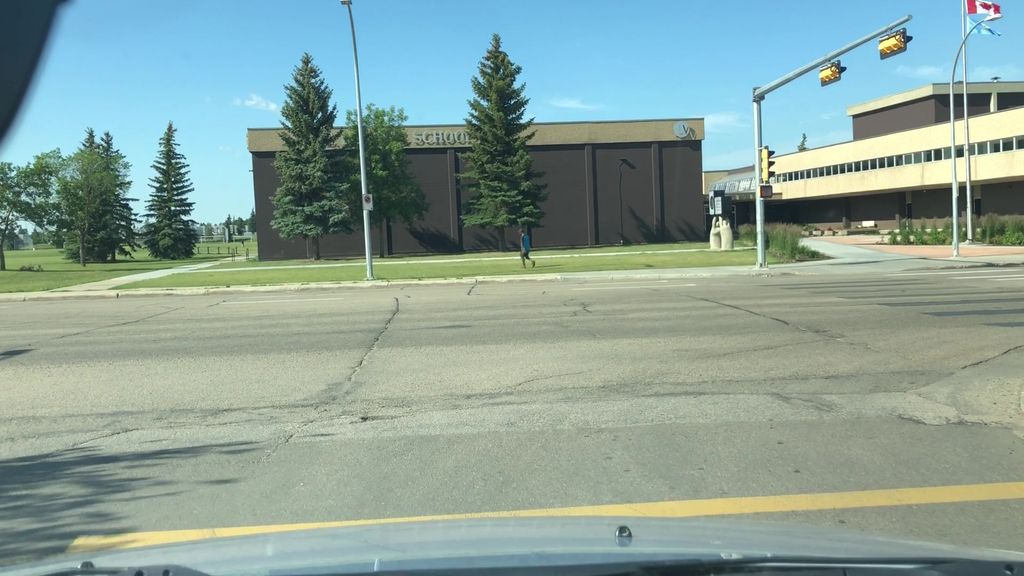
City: edmonton